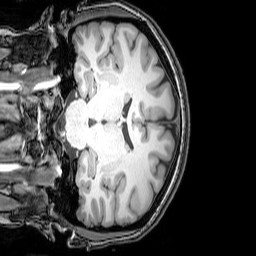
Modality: T1w
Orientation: coronal
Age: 24
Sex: female
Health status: healthy
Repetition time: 0.081 s
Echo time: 0.037 s